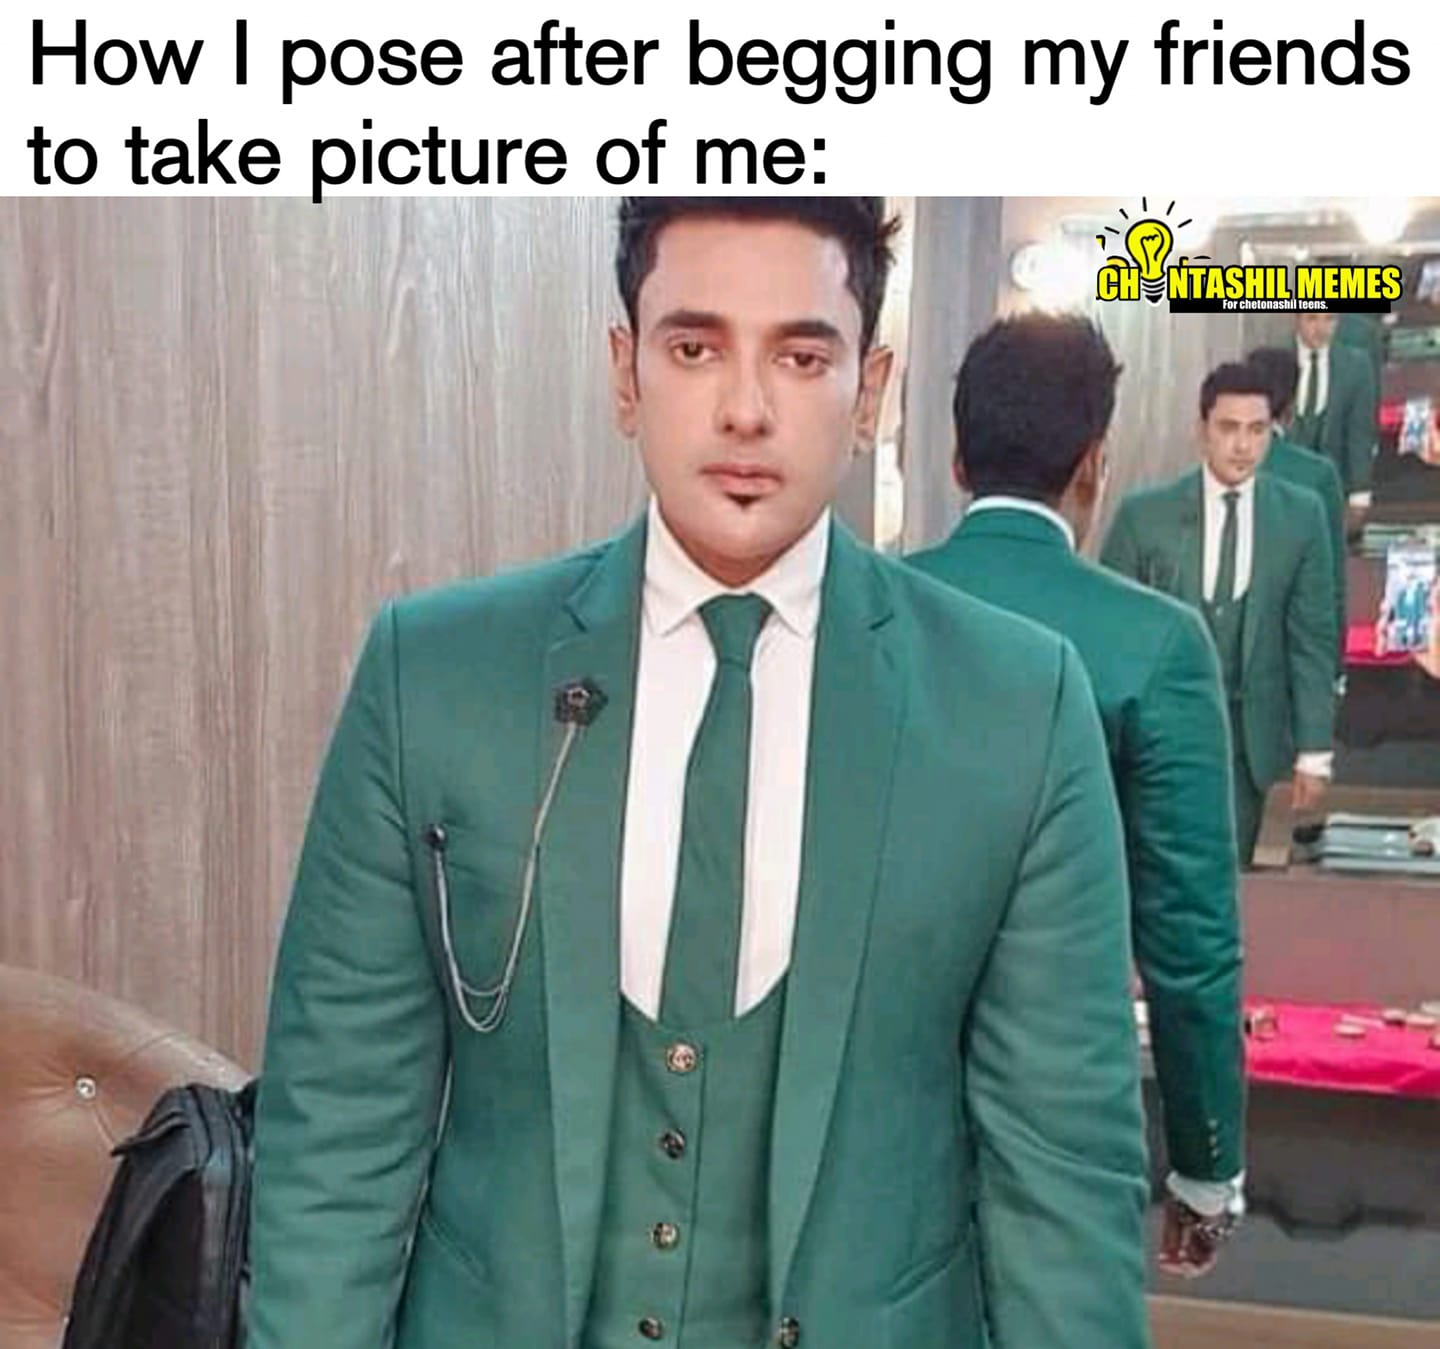
Caption: How I pose after begging my friends to take picture of me:
Label: hate